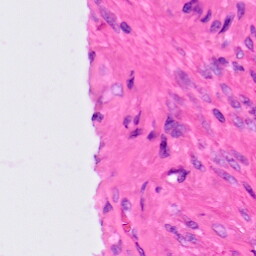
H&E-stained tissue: Lung